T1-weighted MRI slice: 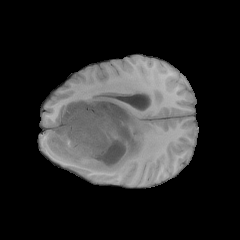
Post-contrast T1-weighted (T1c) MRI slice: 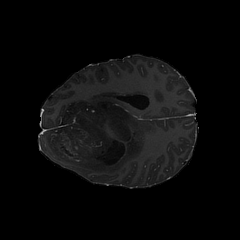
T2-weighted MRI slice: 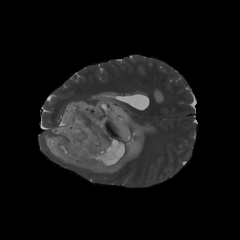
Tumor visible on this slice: yes